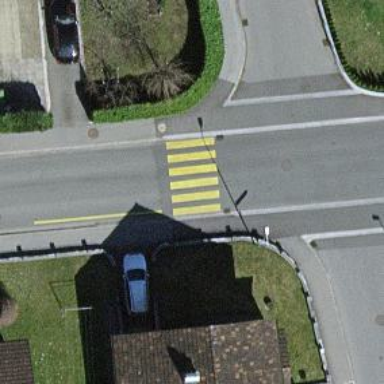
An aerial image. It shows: Marked road crossing.